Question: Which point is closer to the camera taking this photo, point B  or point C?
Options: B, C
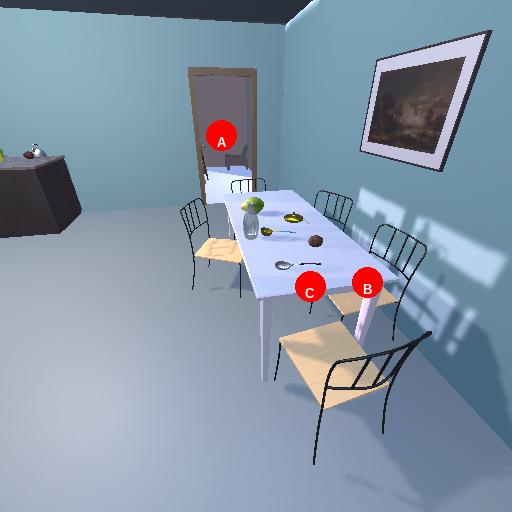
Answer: B